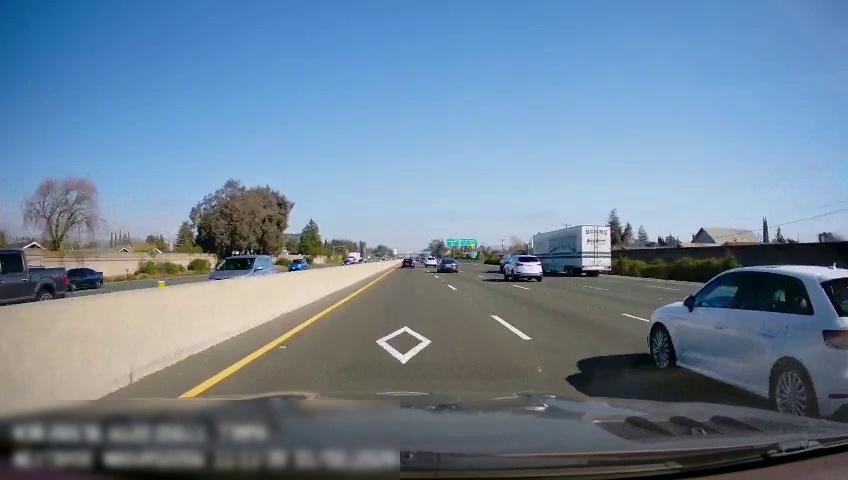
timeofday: Day
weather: Sunny
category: Drivable Space
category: Drivable Space
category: Vehicles | Car
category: Vehicles | Other LV
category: Vehicles | Car
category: Vehicles | Truck
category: Vehicles | Van
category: Vehicles | Car
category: Vehicles | Car
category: Vehicles | SUV
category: Vehicles | Other LV
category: Vehicles | SUV
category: Vehicles | Car
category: Vehicles | Car
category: Vehicles | SUV
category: Lanes | Alternate Lane
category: Lanes | Current Lane
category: Lanes | Current Lane
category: Lanes | Alternate Lane
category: Lanes | Alternate Lane
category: Lanes | Opposite Lane
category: Lanes | Opposite Lane